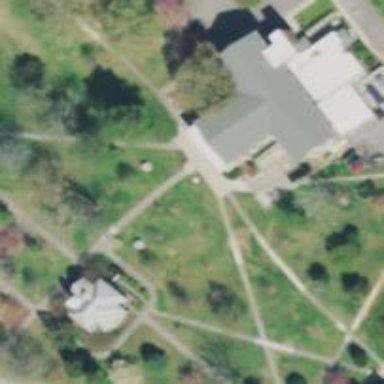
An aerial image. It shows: College building.